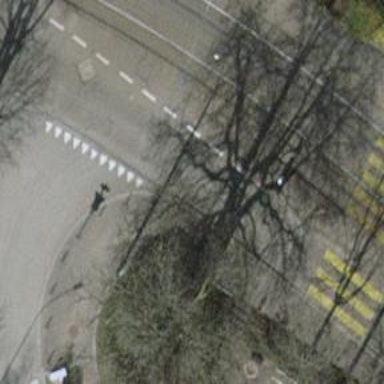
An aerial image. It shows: Kerb barrier.